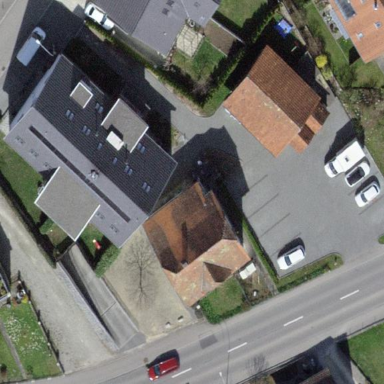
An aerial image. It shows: Simple and straightforward house.